Question: I'am taking a online training regex course.
The question is
> With regex you can count the number of matches. Can you make it return the number of uppercase consonants (B,C,D,F,..,X,Y,Z) in a given string? E.g.: it should return 3 with the text ABcDeFO!. Note: Only ASCII. We consider Y to be a consonant! Example: the regex /./g will return 3 when run against the string abc.'
And my solution is '/[BCDFGHJKLMNPQRSTVWXYZ]/g' ( characters long)
another my solution is '/(?![AEIOU])[A-Z]/g' which is characters long. but according to the online statistics the shortest solution is characters long. Any ideas how to do that?
---

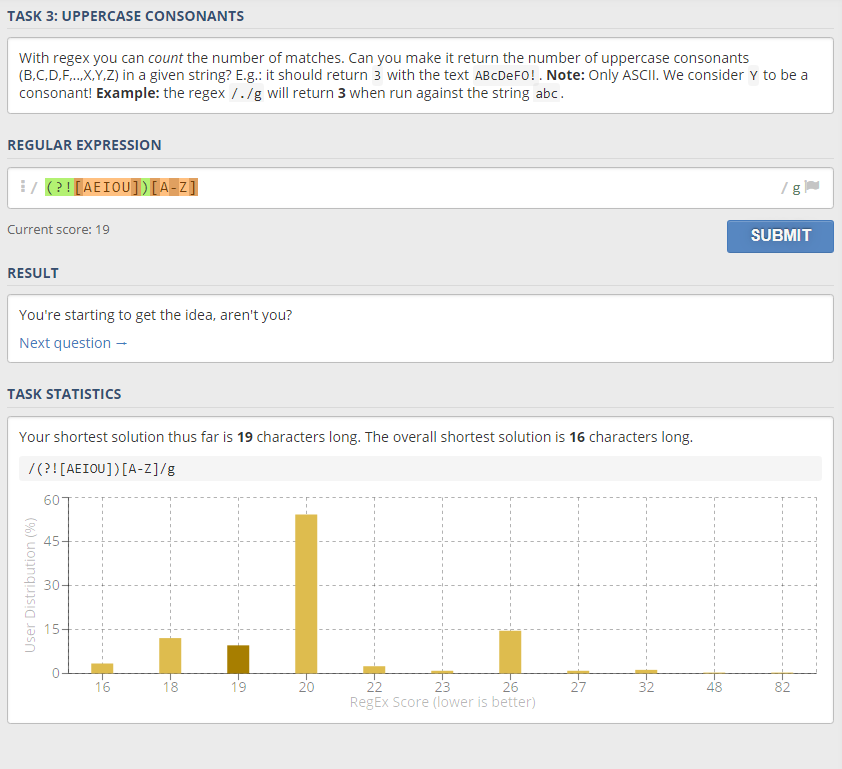
Answer: I think I've managed to bring down the regex length to 16 which you say is the minimum length required.
Exploiting the fact where question says,
> Note: Only ASCII
Positive or negative look ahead regex exceeded the length no matter how hard you try to reduce the regex length. Including all allowed upper case consonants results in 26 length which is too much.
Hence the only way seems to be using the negated character class, where some how we cleverly exclude all unneeded the characters. Here is the regex, which rejects all ASCII characters except upper case consonants.
'''
[^ -AEIOU[-y]
'''
'^' marks it as a negated character class and space to A '" -A"' excludes all unneeded characters as seen in the ASCII table as they are not needed. Then we take out 'E' 'I' 'O' 'U' specifically and then, excluding remaining unneeded ASCII characters can be done using '[-y' range, as '[' character is present immediately after 'Z' and 'y' being the last character in extended ASCII characters. And thus above regex is created which matches only uppercase consonant characters excluding rest all ASCII characters.
Total length of this regex '/[^ -AEIOU[-y]/g' is 16 as you expected. Let me know if this works fine for you.
<URL>
PHP code,
'''
$s = 'GAsSDITR';
preg_match_all(@'/[^ -AEIOU[-y]/', $s, $matches);
echo count($matches[0]);
'''
Prints,
'''
5
'''
<URL>